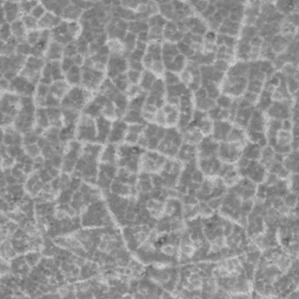
Label: frost